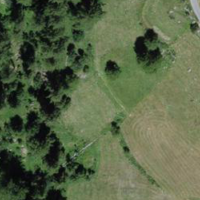
EUNIS habitat code: 43
Species observed at this site:
Pernis apivorus
Columba palumbus
Saxicola rubetra
Hirundo rustica
Phoenicurus ochruros
Regulus regulus
Spinus spinus
Falco tinnunculus
Delichon urbicum
Periparus ater